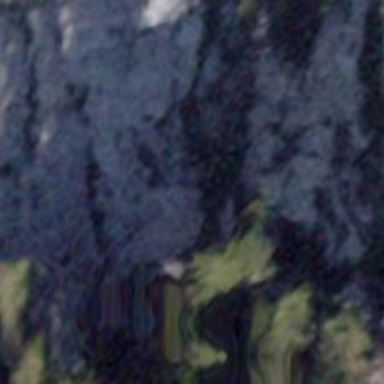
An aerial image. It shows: Cliff in nature.